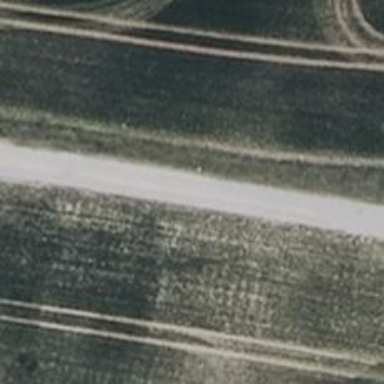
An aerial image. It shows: Gravel track with grade2 tracktype.